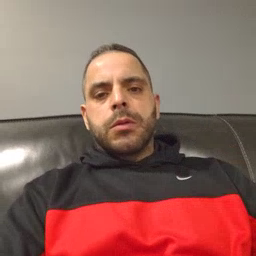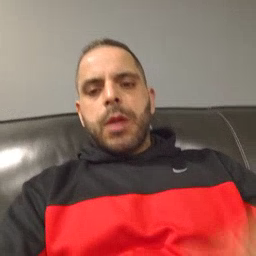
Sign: alligator